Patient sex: F
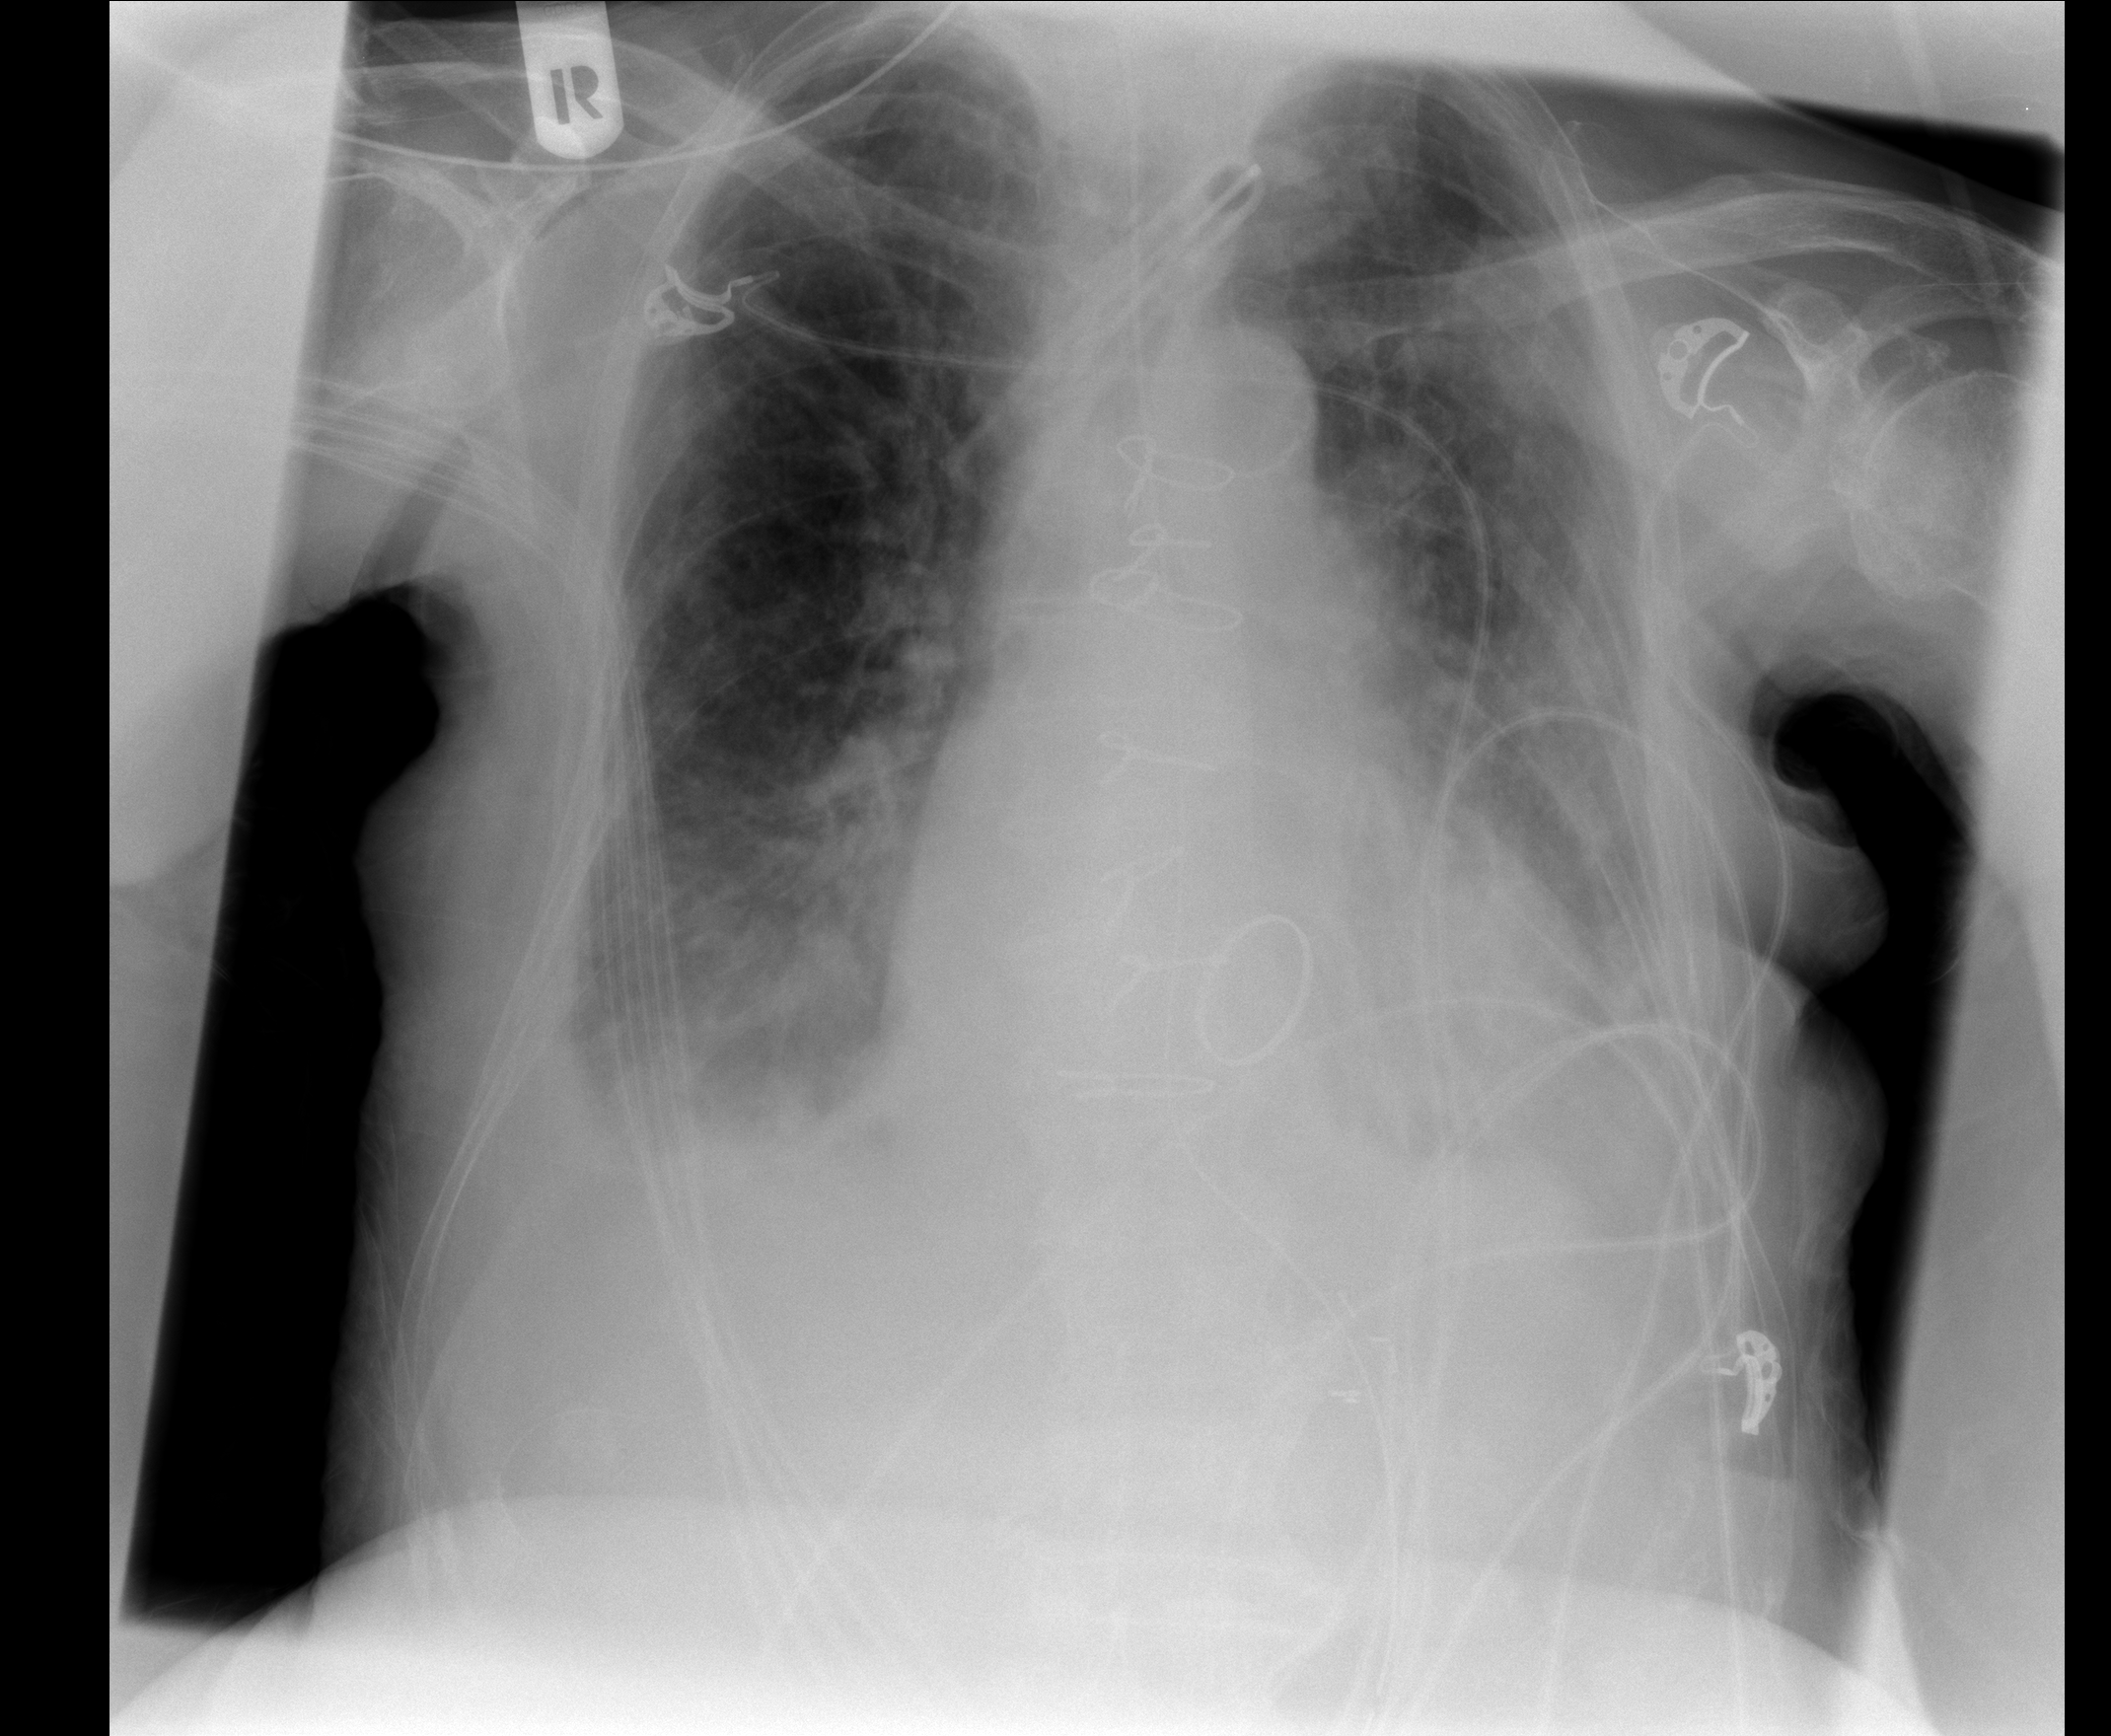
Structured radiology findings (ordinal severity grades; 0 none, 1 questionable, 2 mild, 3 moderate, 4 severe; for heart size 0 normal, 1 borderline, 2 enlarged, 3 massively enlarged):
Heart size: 2
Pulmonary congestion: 2
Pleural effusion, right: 2
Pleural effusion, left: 2
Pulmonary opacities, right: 2
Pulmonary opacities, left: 2
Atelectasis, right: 2
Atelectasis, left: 2